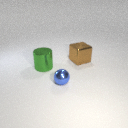
large brown metal cube to the right of large green metal cylinder